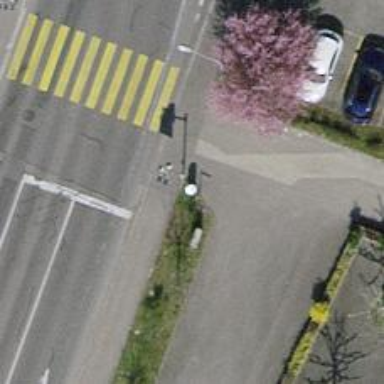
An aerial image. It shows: Support pole.